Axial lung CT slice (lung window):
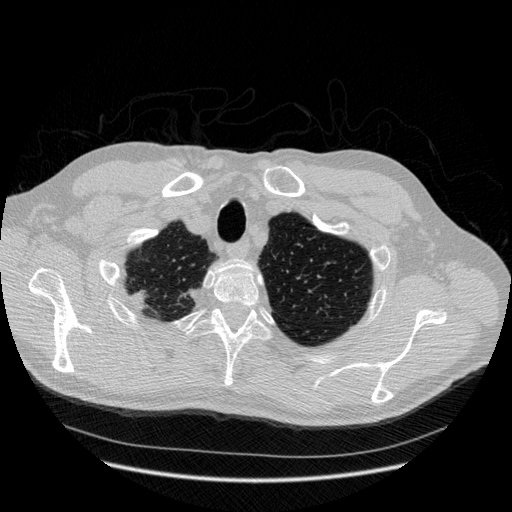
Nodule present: no